Question: I am working on a Sitecore 6.5 (Update 5) solution. I have placeholders in some folders hierarchy (just to separate them based on functionality), all the content and presentation controls works fine with this placeholder folders, except WFFM.
I am using WFFM 2.3 for forms, when I try to assign the placeholders, the settings is not saved. If I use the placeholder from "Placeholder Settings" (root) folder then those placeholders are save correctly. How can I add the placeholders form the folder? I have attached screen shoot to show the folder structure.
In the image, content is selected from root, but other placeholders are not saved.

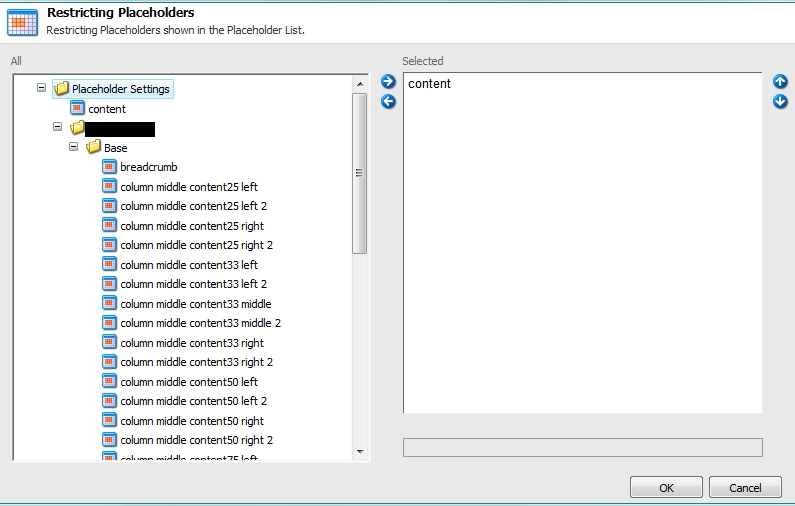
Answer: This seems to be a bug in the WFFM module. There is a Sitecore Query for returning all allowed placeholders and this query does only return placeholders which are a direct childs of the 'Placeholder Settings' item and does not search recursively for valid placeholders.
I suggest to create a Sitecore ticket under <URL> and hope for a hotfix.